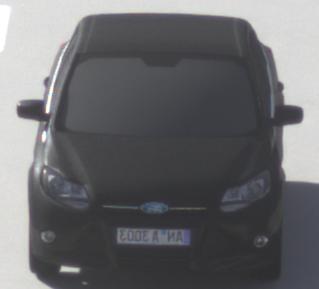
Make: Ford
Model: Focus 1.6 Ti-VCT
Detailed model: Focus (III)
Model produced from: 2011/09
Model produced until: 2014/09
Doors: 5
Color: black
Road condition: dry road
Daytime: morning or afternoon
Contrast: high contrast